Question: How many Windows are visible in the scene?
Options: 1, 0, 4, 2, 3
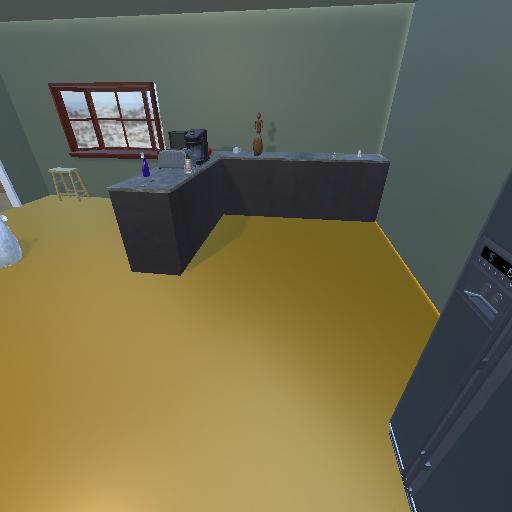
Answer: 1